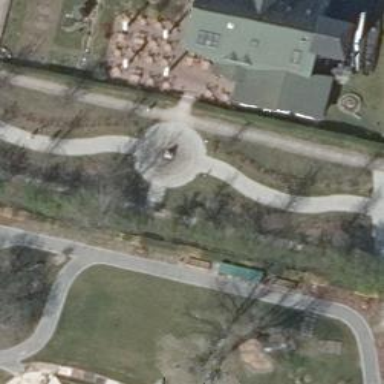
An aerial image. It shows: Fountain.